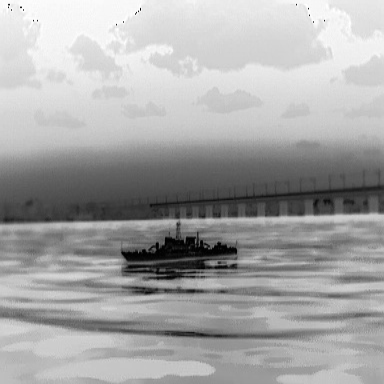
There is a warship in the infrared image.